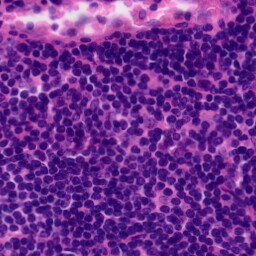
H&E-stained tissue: Tonsil